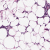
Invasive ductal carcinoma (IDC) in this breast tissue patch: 0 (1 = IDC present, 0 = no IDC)